Question: I'm trying to add objects to an array so they list as this desired structure:
'''
myobject1: Object:
ItemInside: Object
myobject2: Object
ItemInside: Object
myobject3: Object
ItemInside: Object
myobject4: Object
ItemInside: Object
'''
but they're being added as:
'''
0: Object
myobject1: Object
ItemInside: Object
1: Object
myobject2: Object
ItemInside: Object
2: Object
myobject3: Object
ItemInside: Object
3: Object
myobject4: Object
ItemInside: Object
'''
This is the code used for the 2nd array:
'''
var myarr = [];
$.each(returnedData, function (index, value) {
var field = {};
field[value.Name] = {
display: value.DisplayName,
cssClass: value.FieldType,
};
myarr.push(field);
});
'''
My array contains everything i want without error, just in the wrong structure.
An example of my current structure is here:

I'm basically just trying to add the "myobjects" to the parent, but instead they're being added to their own parent object. How can I add them so they appear as in the desired structure?
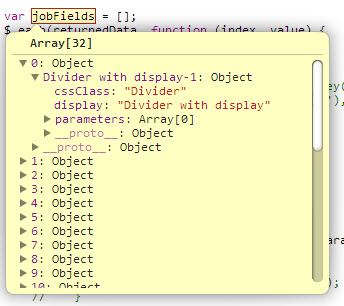
Answer: It sounds like what you want is that the top level array is actually an object with 'myobject1' ... 'myobject4' are keys. In that case, this should work:
'''
var root = {};
$.each(returnedData, function (index, value) {
root[value.Name] = {
display: value.DisplayName,
cssClass: value.FieldType,
};
});
'''